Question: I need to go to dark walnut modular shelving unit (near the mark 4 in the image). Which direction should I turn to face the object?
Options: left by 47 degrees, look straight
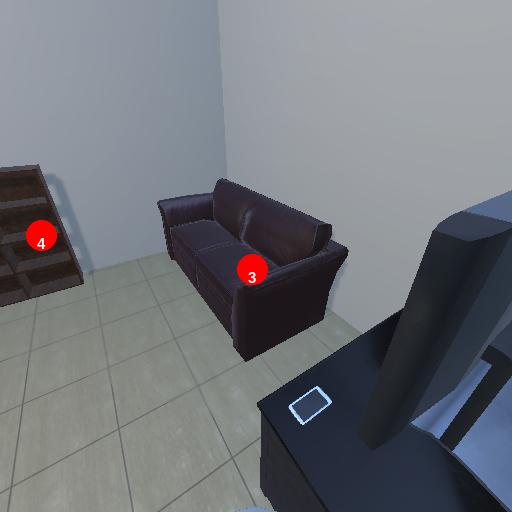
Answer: left by 47 degrees